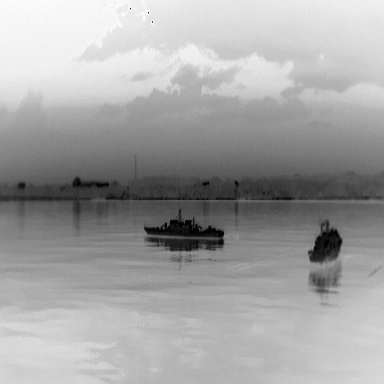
There are two warships in the infrared image.